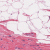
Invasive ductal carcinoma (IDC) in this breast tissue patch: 0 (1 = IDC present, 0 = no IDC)